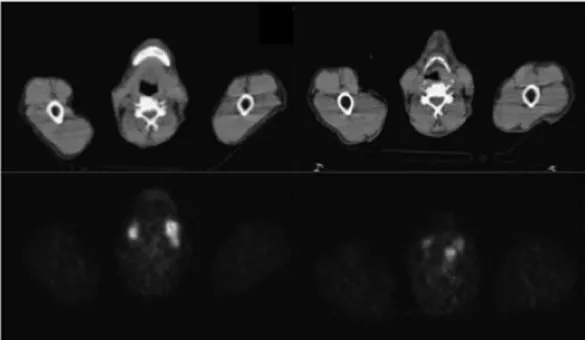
68Ga-DOTATOC PET-CT (upper panel), and . 68Ga-DOTATOC PET-CT showed accumulation of radiotracer in left epiglottic region.
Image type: radiology (ct)